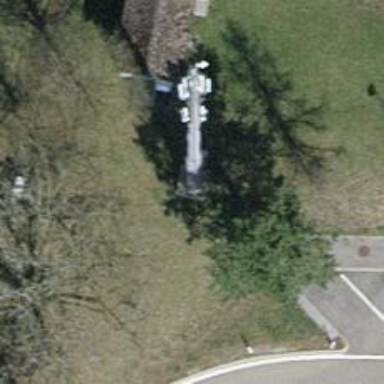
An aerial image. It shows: Man-made mast used for communication purposes.